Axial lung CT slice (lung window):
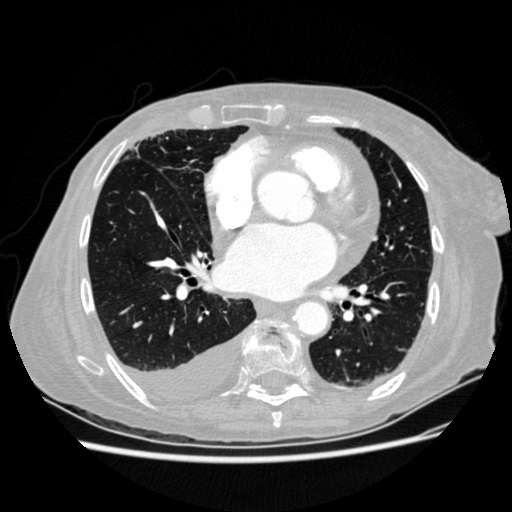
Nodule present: no